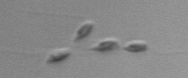
Label: Dinobryon